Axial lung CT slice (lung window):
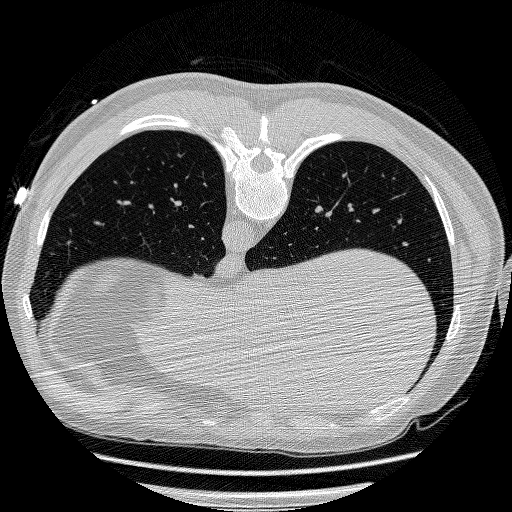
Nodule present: no